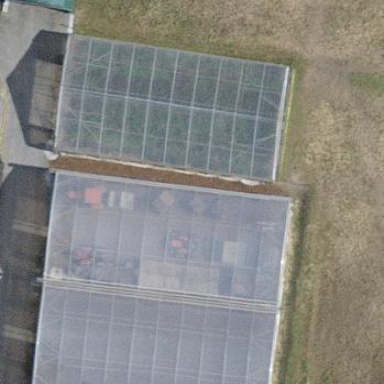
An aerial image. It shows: Greenhouse.